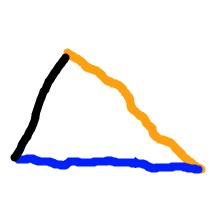
Shape: triangle